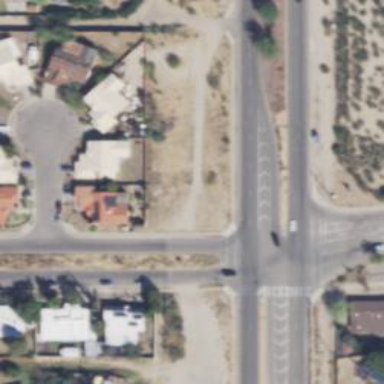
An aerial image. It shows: Marked crossing on the road.